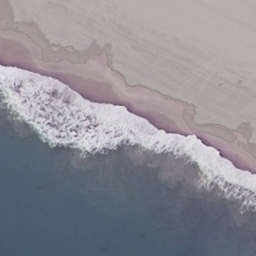
Label: beach